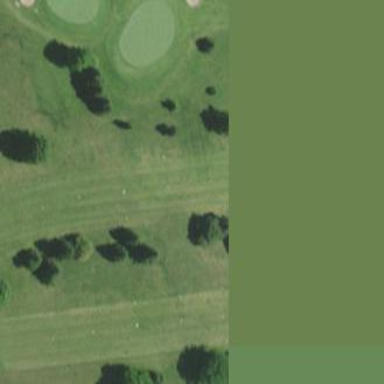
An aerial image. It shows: Grassy area designated as golf fairway.